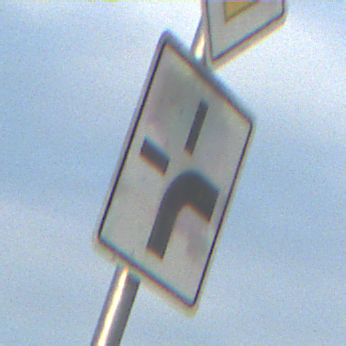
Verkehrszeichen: VerlaufVorfahrtsstrasse3
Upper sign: Vorfahrtsstrasse
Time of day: SunriseSunset
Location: Outdoor (Nature)
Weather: PartlyCloudy
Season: NotSpecified
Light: Natural